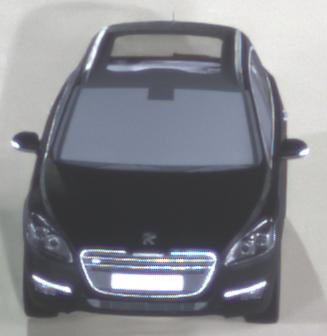
Make: Peugeot
Model: 508 SW 120 VTi
Detailed model: 508 (I) SW
Model produced from: 2011/03
Model produced until: 2014/05
Doors: 5
Color: black
Road condition: dry road
Daytime: night
Contrast: high contrast